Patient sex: F
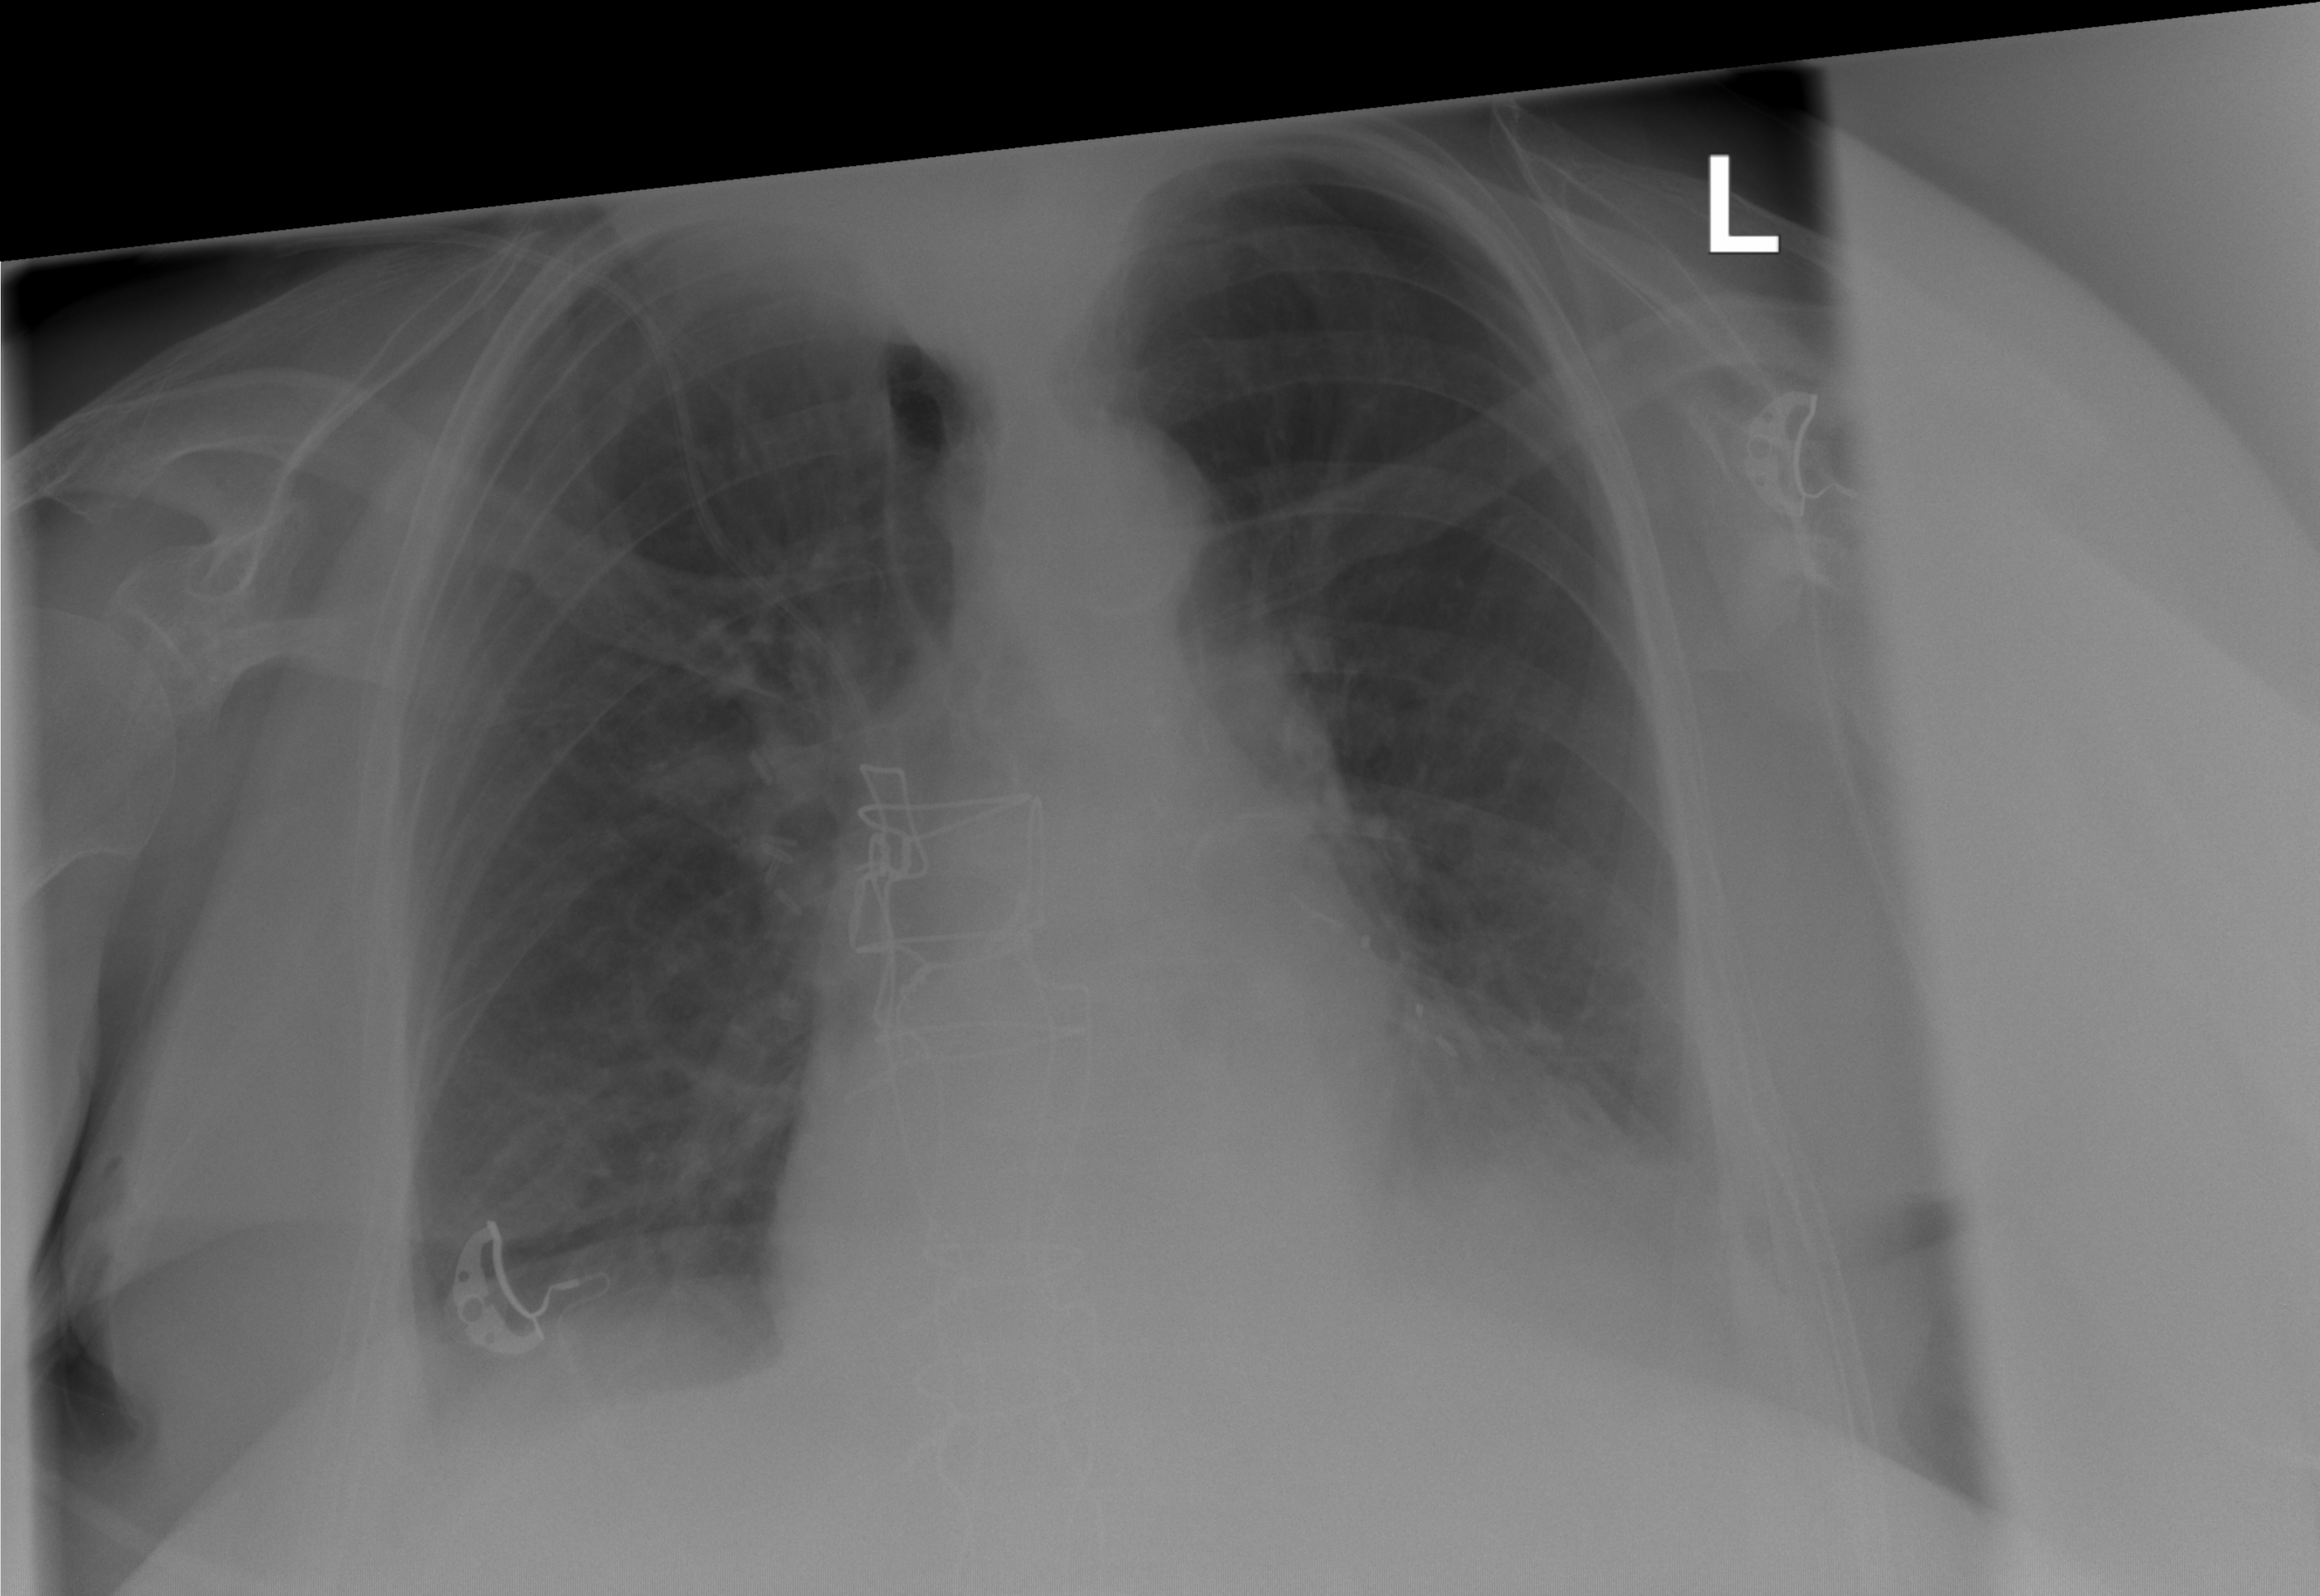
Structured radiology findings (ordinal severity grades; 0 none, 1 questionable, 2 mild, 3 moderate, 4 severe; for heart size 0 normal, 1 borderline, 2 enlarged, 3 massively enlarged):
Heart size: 2
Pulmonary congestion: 1
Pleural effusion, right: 0
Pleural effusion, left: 0
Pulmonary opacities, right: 0
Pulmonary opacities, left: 0
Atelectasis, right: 2
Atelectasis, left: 2